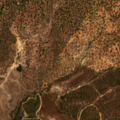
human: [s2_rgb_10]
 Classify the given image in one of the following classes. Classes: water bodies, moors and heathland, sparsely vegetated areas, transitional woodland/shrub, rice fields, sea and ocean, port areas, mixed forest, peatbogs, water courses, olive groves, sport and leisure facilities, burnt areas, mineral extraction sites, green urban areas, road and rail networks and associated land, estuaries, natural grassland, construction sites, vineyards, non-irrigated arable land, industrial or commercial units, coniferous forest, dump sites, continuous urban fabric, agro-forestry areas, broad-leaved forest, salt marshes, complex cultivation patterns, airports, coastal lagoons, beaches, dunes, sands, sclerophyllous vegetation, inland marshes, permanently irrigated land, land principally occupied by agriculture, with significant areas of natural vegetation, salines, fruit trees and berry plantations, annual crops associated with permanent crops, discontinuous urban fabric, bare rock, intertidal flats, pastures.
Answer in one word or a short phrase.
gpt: olive groves, agro-forestry areas